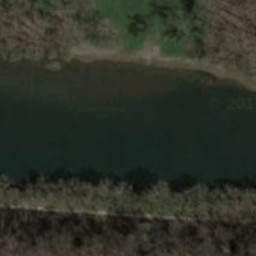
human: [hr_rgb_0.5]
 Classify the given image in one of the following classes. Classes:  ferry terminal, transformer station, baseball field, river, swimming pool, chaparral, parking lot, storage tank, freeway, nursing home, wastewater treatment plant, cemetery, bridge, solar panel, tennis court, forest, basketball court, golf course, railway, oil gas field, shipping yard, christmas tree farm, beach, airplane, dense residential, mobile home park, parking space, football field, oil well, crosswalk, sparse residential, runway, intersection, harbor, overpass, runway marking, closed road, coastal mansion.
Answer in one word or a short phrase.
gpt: river